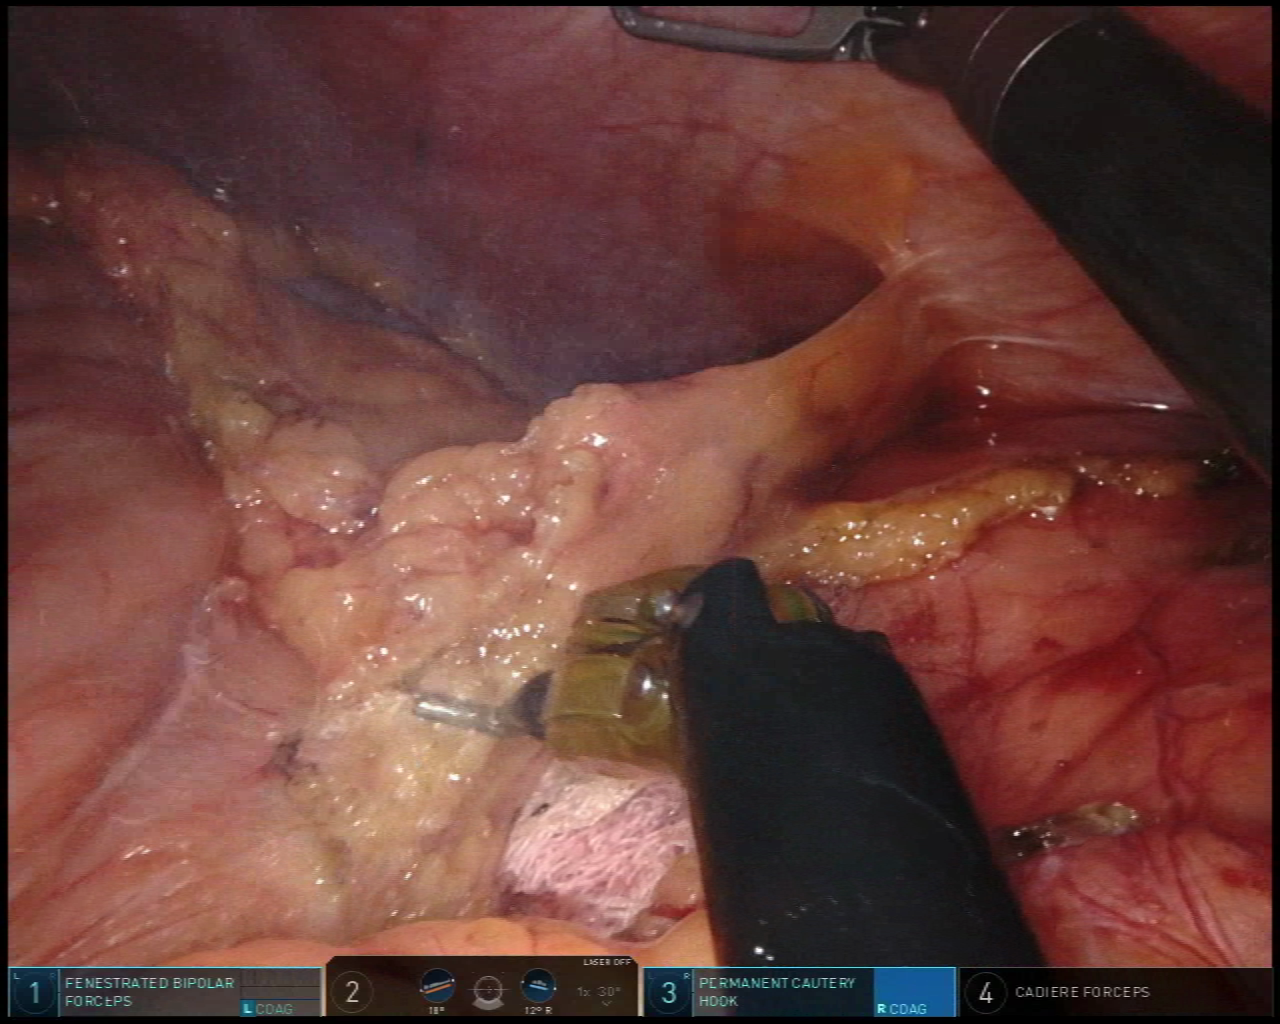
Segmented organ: spleen
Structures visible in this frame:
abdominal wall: yes
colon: yes
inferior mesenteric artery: no
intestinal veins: no
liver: no
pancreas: no
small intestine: no
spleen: yes
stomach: no
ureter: no
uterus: no
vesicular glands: no